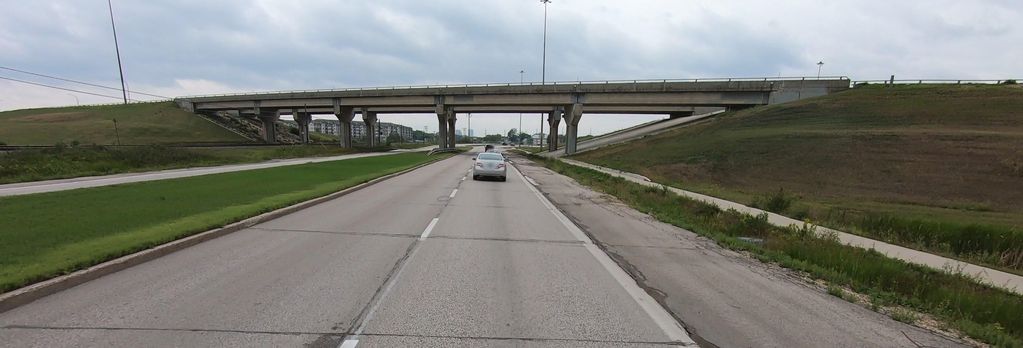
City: winnipeg